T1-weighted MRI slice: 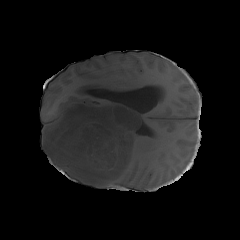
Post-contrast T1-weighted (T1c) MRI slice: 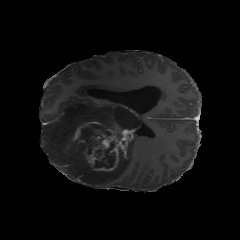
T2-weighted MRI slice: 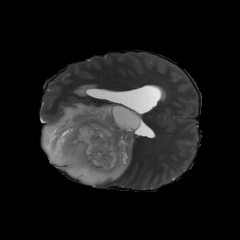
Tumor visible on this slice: yes